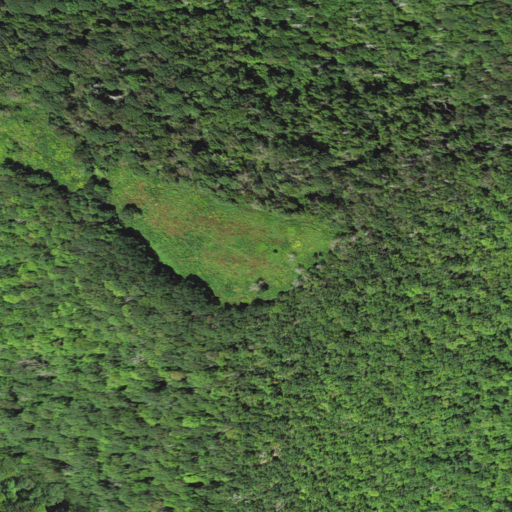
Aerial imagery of mountain in North Carolina named Goat Bald containing deciduous forest, mixed forest, grassland, and shrub